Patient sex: M
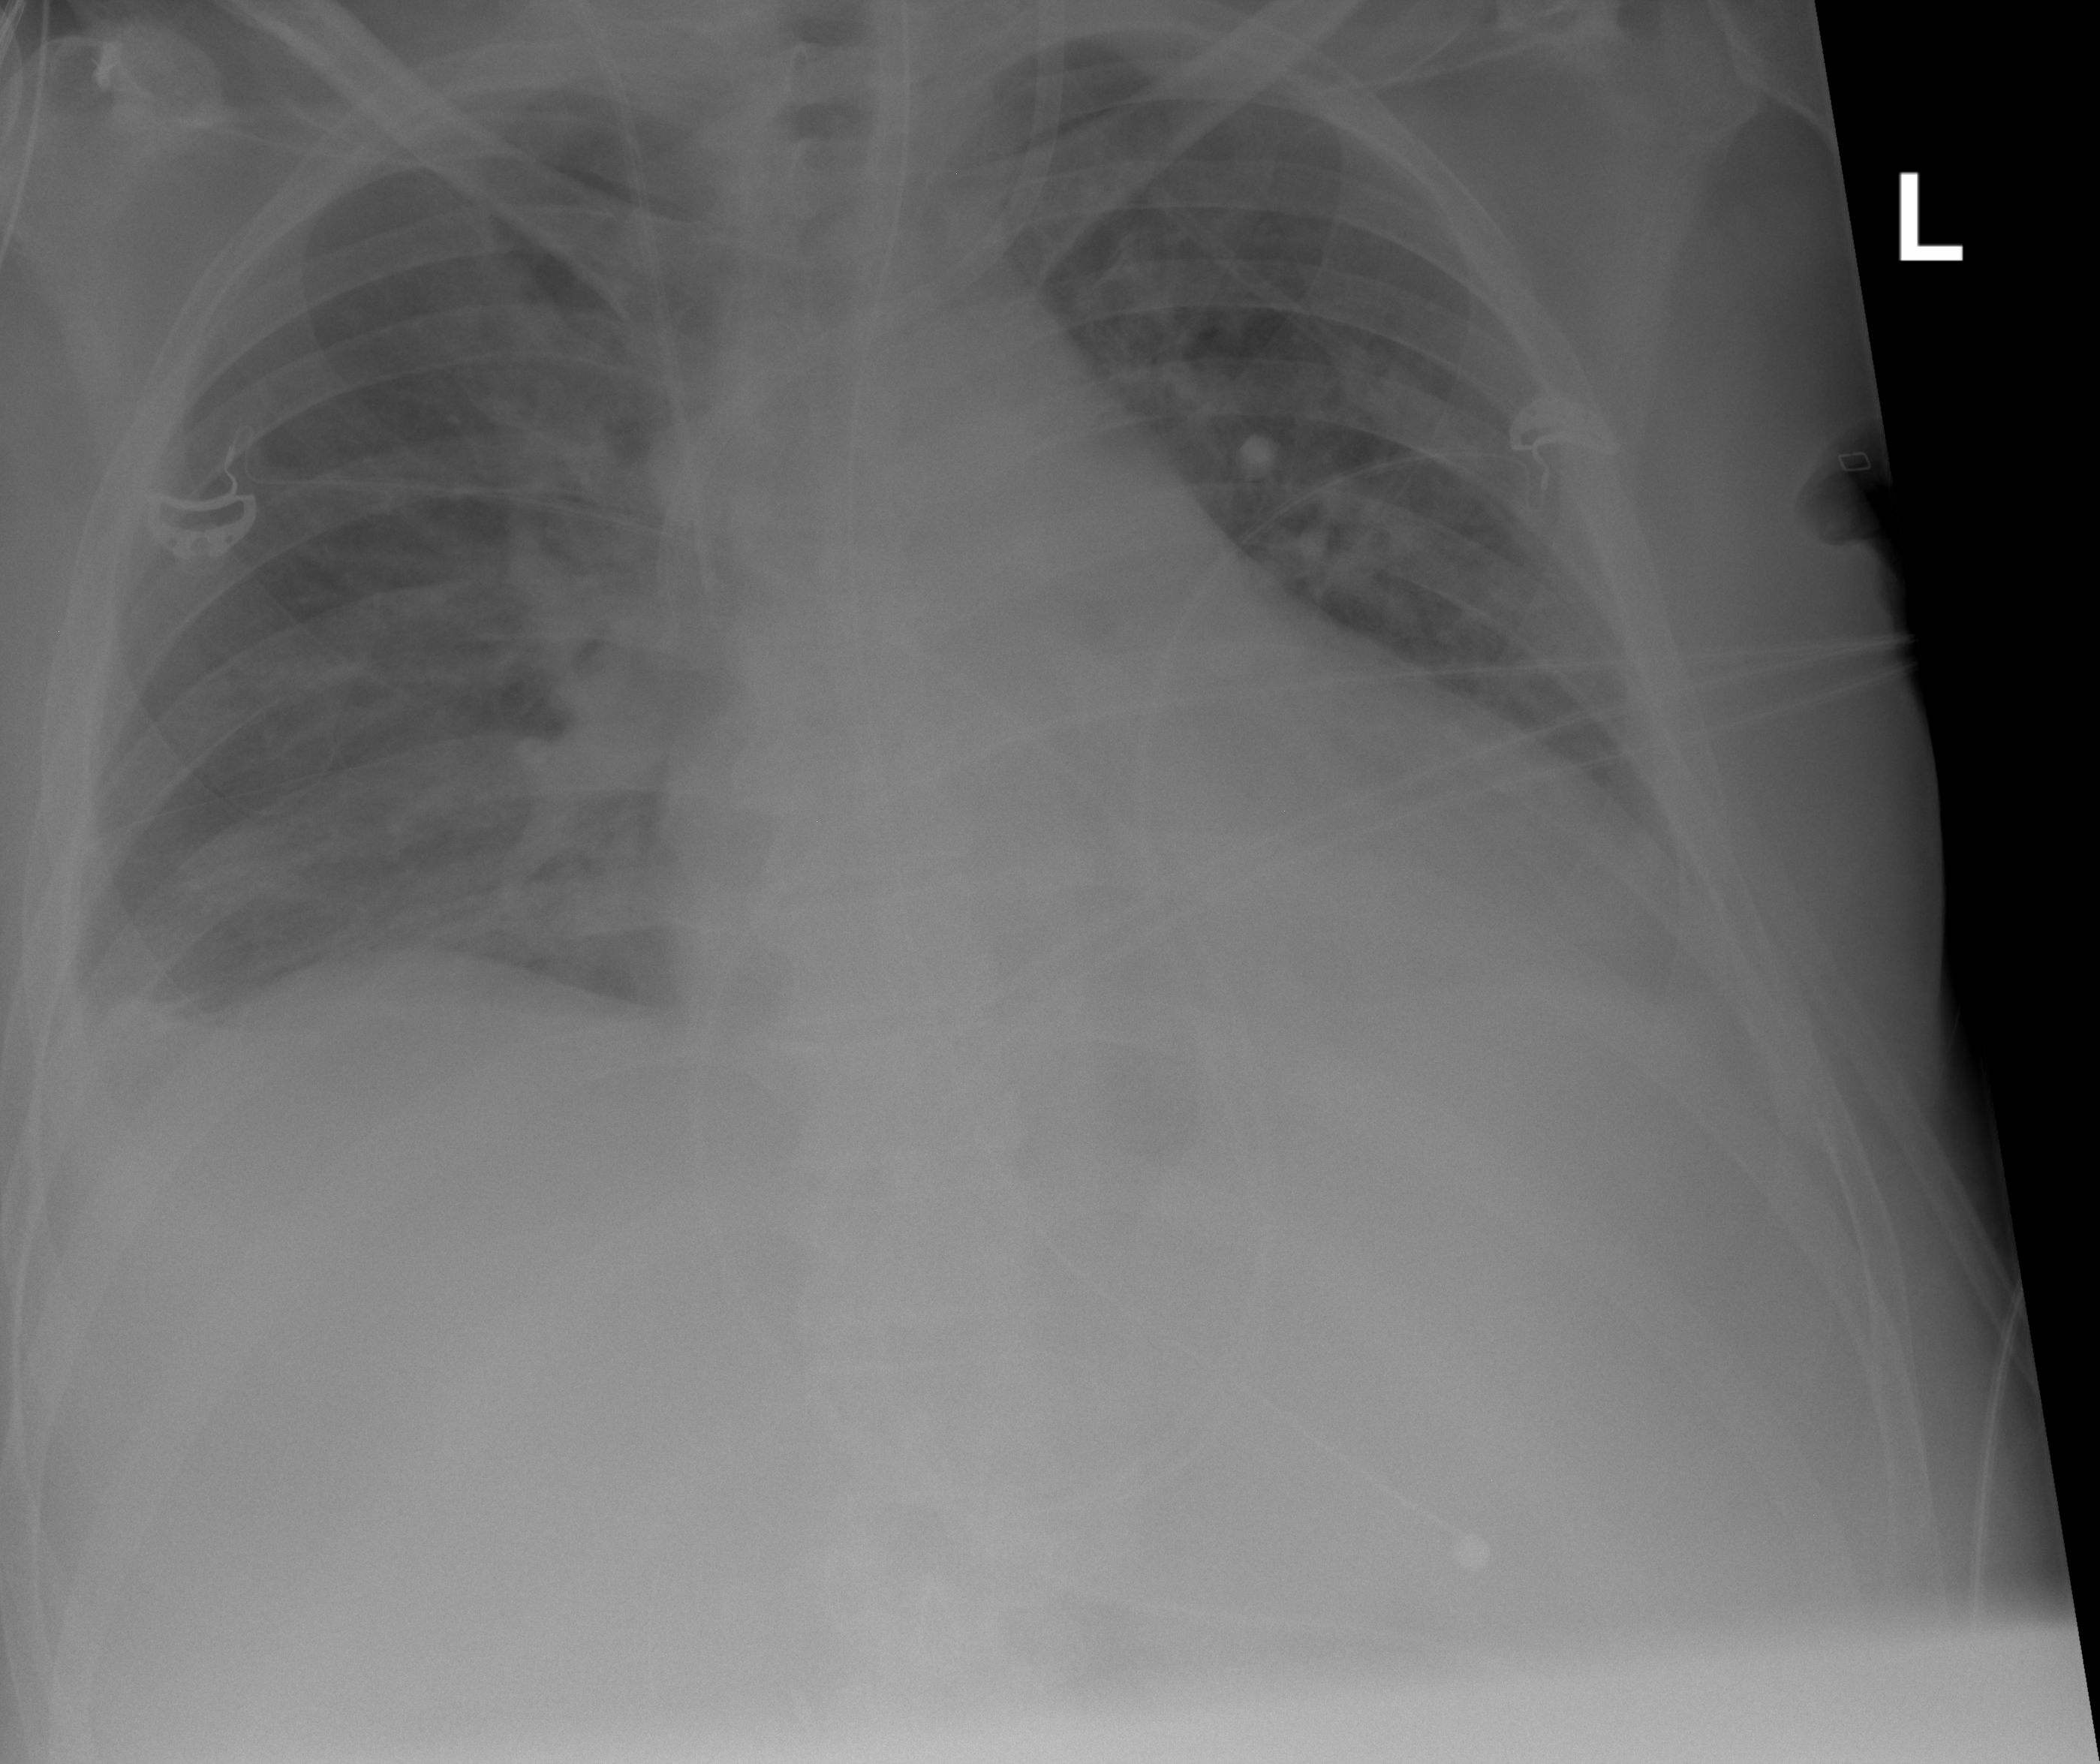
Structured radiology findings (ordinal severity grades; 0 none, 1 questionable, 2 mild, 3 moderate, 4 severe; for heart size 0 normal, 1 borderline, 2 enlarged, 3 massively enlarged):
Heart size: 2
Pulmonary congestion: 2
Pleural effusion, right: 2
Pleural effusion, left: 2
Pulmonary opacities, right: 0
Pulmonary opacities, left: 0
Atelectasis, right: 2
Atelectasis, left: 2